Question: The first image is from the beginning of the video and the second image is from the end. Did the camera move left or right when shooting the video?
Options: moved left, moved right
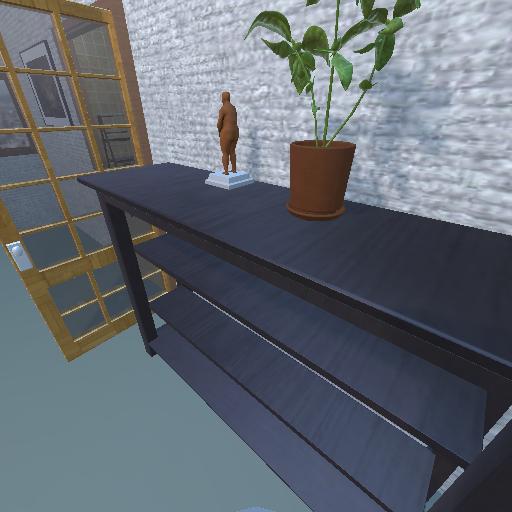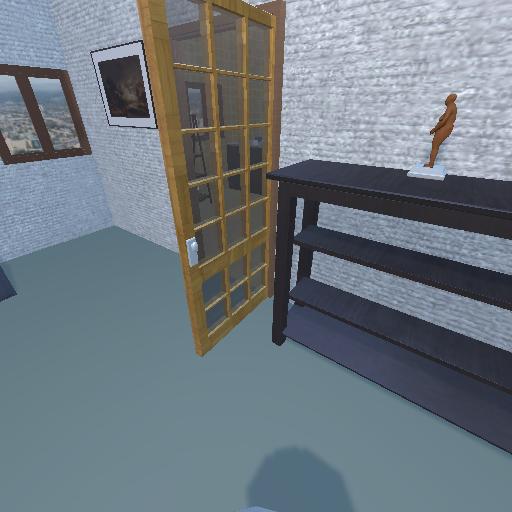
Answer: moved left